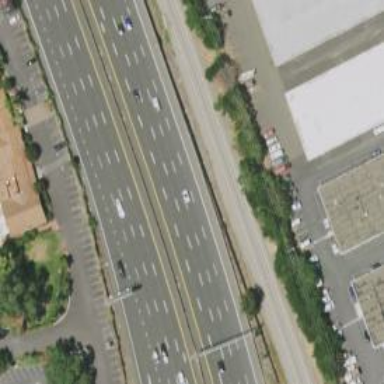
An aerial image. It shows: Motorway.